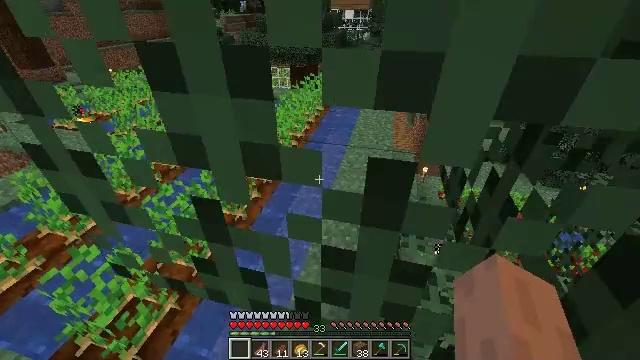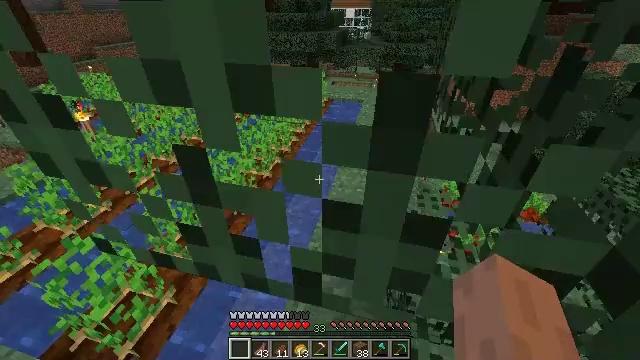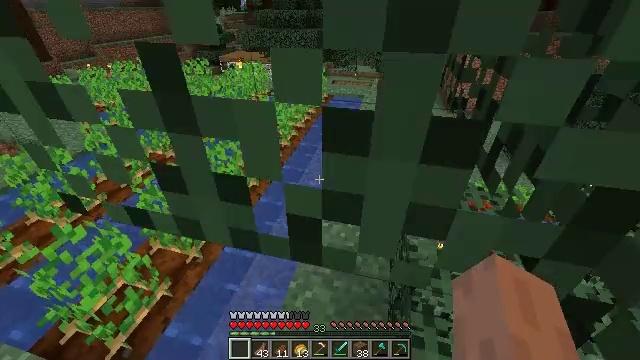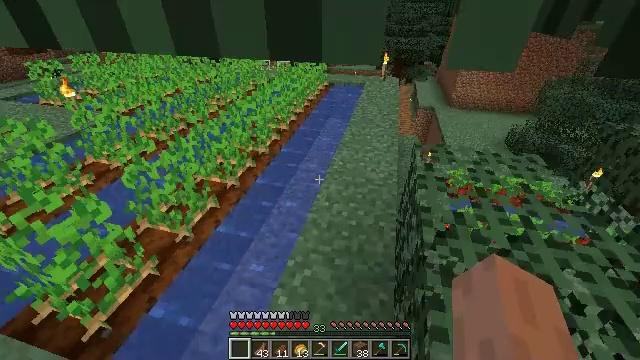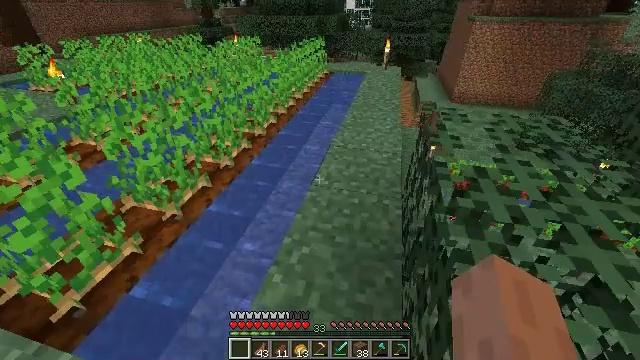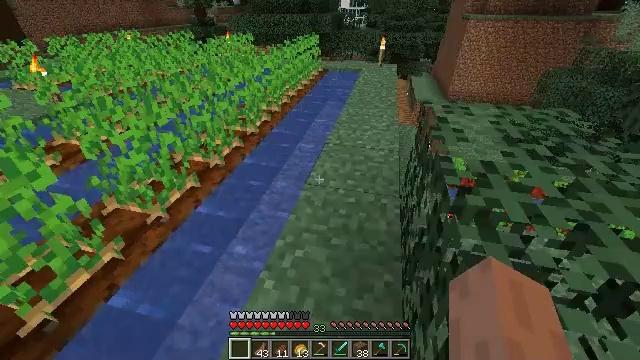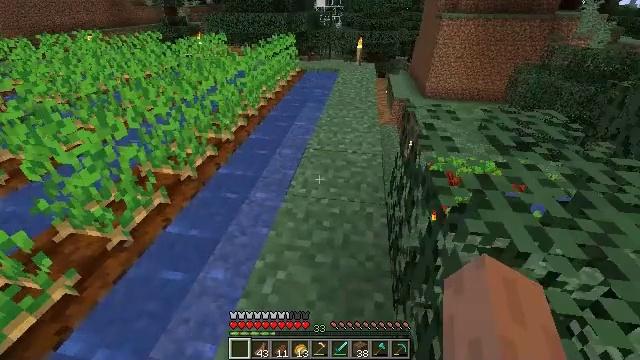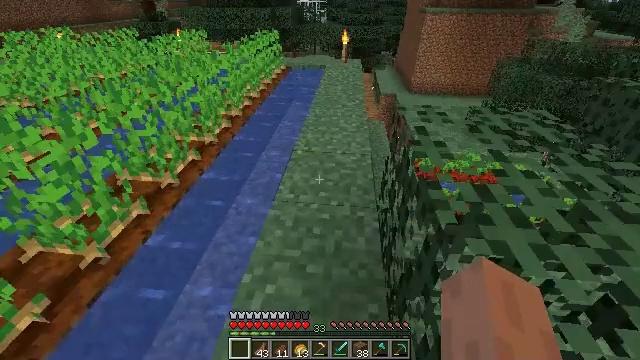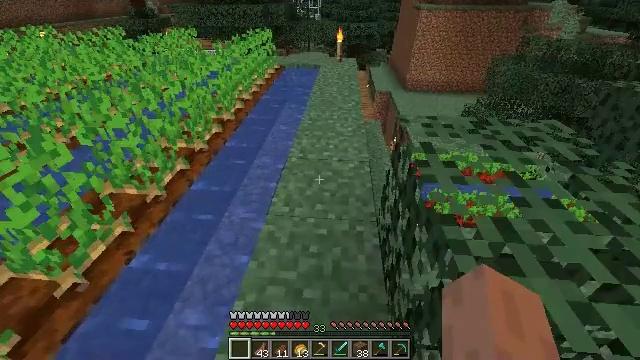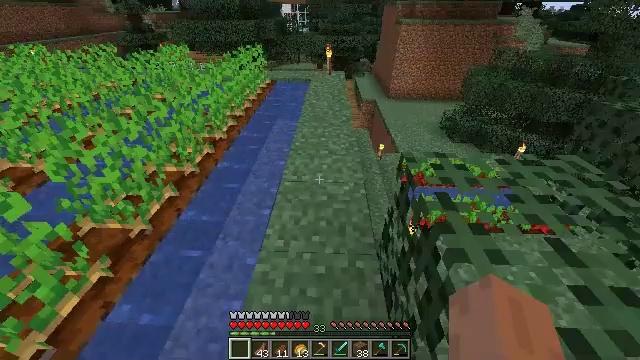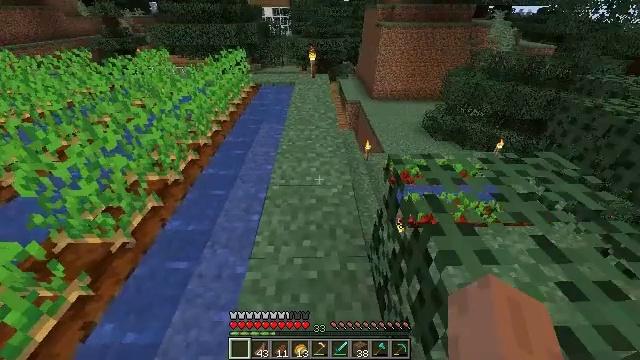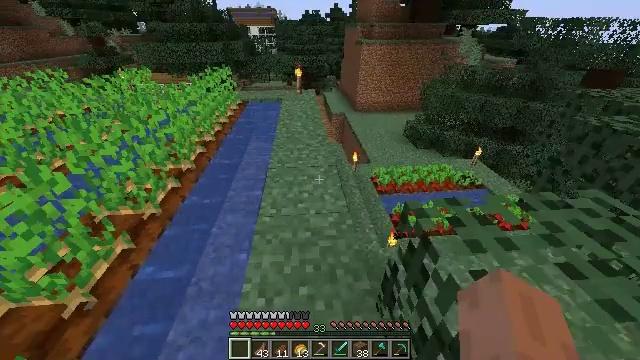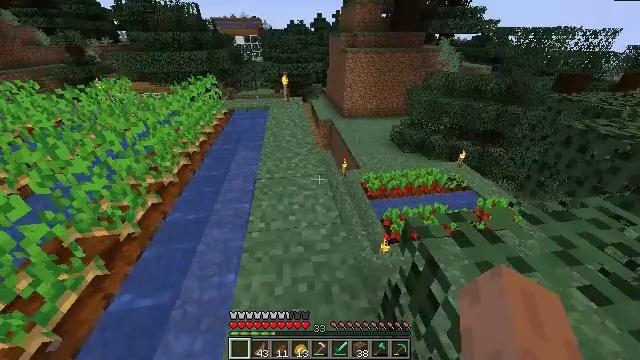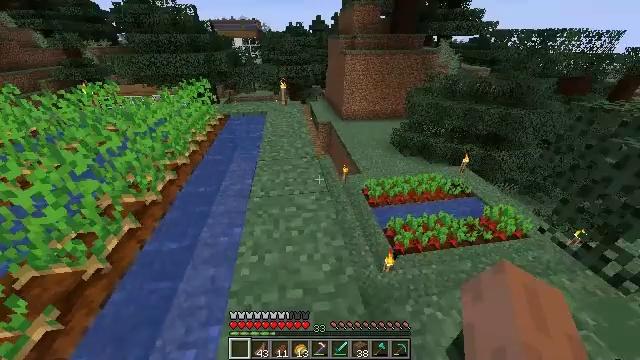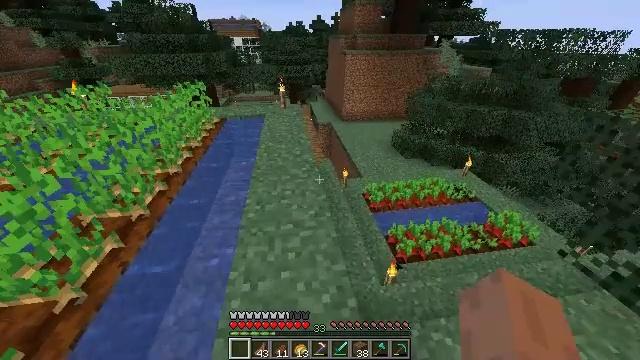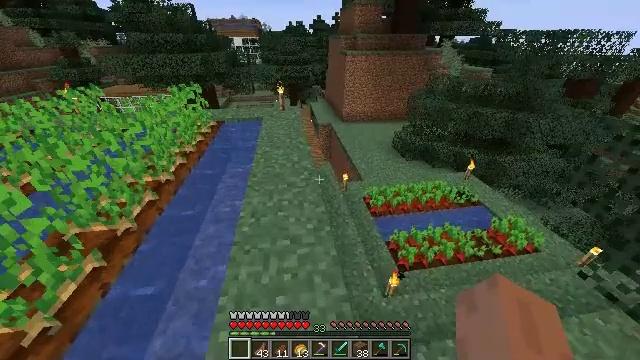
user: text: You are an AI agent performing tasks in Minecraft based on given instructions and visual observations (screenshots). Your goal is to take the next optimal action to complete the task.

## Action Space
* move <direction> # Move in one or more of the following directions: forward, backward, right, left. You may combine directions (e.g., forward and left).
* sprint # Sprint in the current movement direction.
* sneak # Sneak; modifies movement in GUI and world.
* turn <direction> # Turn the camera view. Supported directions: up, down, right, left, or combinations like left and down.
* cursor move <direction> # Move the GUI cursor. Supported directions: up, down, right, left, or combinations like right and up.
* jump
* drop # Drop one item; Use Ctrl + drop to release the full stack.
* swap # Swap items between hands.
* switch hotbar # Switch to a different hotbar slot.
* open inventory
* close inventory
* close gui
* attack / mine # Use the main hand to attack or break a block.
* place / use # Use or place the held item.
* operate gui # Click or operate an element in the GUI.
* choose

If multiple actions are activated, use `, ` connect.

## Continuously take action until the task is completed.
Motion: motion action
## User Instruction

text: Mine beetroots from the garden.
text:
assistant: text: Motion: move forward
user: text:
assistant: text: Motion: move forward
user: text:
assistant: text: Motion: move forward
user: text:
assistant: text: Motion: move forward
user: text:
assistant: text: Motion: move forward, turn right
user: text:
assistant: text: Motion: move forward, turn right
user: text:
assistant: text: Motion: move forward, turn right
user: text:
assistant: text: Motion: move forward, sprint, turn right
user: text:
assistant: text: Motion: move forward, sprint, turn right
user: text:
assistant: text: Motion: move forward, sprint, turn right
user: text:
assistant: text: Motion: move forward, sprint, turn right and up
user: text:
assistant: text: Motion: move forward, turn right and up
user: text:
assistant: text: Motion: move forward
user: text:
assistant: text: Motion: move forward
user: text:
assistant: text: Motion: move forward
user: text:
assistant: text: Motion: move forward, turn right and down
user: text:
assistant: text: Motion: move forward, turn right and down
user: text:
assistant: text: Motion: move forward, turn right and down
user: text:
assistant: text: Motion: move forward, turn right and down
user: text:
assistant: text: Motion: move forward, turn right and down
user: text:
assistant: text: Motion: turn right
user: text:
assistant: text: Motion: no_op
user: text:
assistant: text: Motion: no_op
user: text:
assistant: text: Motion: no_op
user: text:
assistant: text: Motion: no_op
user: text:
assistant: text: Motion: no_op
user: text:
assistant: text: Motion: no_op
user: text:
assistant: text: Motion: no_op
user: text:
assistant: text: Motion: no_op
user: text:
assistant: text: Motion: no_op